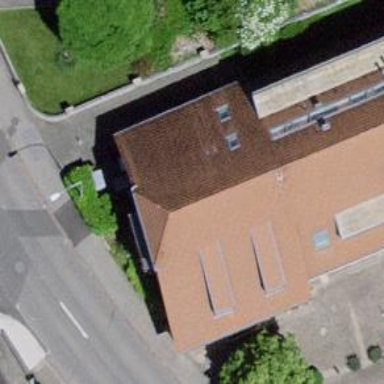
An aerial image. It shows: Restaurant.